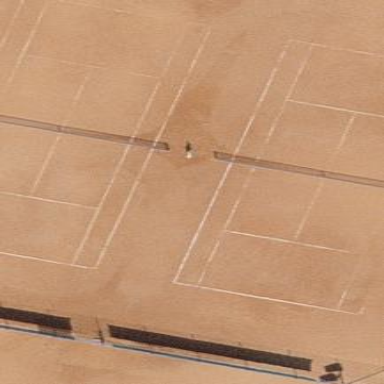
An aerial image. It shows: Clay tennis court on the leisure land pitch.